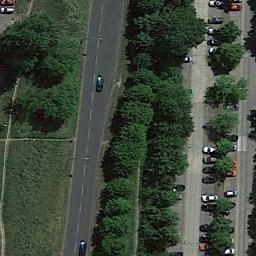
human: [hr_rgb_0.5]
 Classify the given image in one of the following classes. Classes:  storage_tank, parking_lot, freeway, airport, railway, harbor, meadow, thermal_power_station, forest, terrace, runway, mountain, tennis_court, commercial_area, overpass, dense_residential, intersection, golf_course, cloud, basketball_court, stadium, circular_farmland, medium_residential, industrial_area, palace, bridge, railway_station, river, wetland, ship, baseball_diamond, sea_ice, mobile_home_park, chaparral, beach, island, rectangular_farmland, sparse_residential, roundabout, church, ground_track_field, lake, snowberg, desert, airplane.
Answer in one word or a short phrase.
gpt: freeway